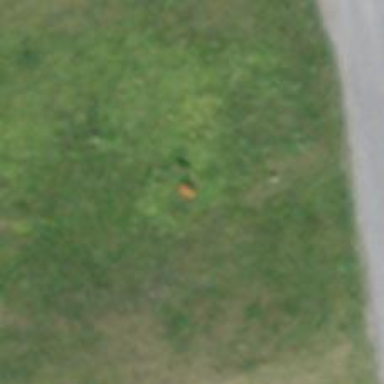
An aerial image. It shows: Pole with roofed pipeline marker.